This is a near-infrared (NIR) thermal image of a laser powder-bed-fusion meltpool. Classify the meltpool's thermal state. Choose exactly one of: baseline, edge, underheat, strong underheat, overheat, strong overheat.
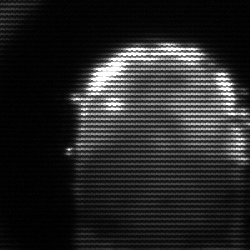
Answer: baseline